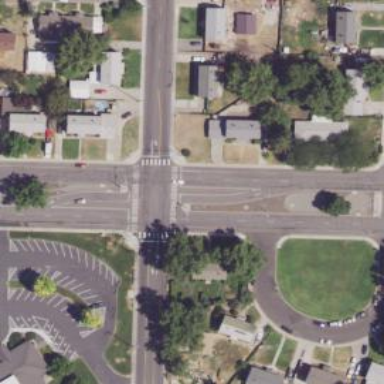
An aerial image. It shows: Marked road crossing.